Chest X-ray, PA view. Patient: 25 years old, sex M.
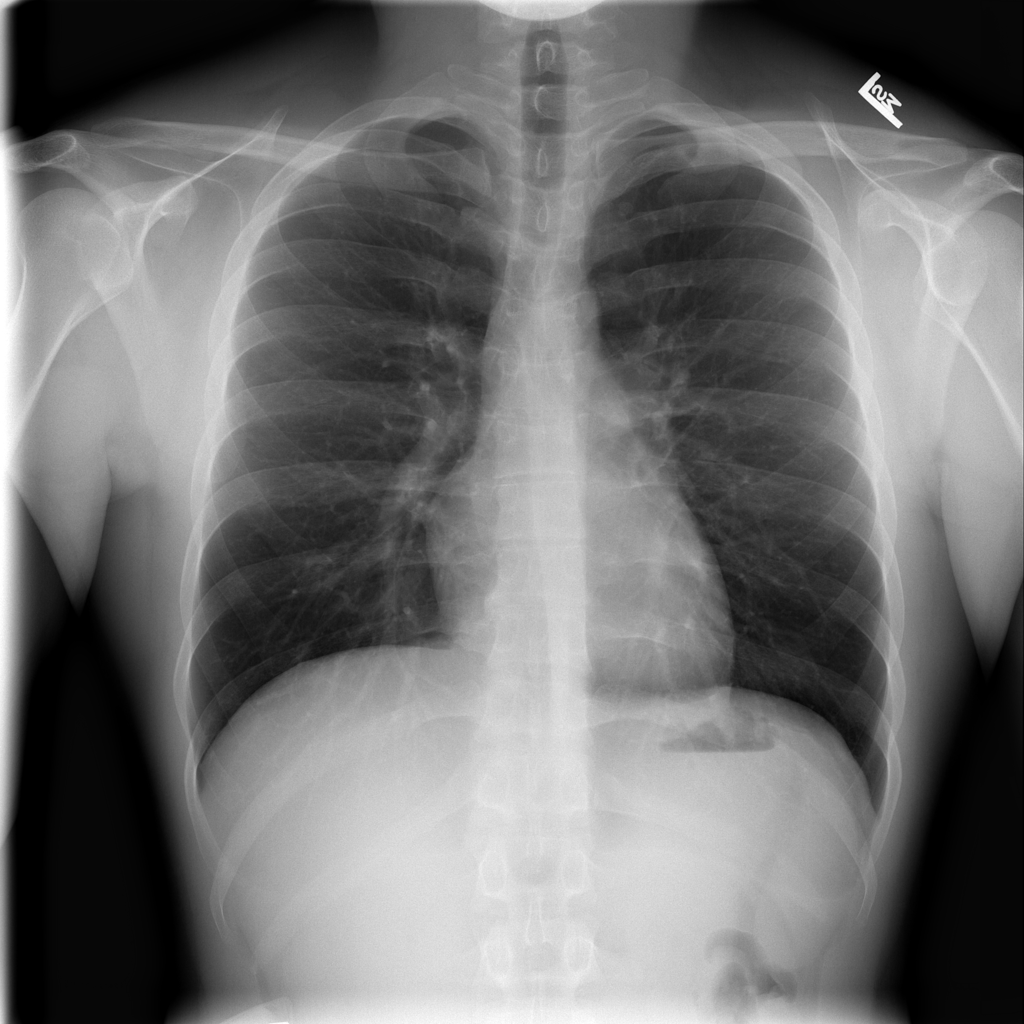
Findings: No Finding